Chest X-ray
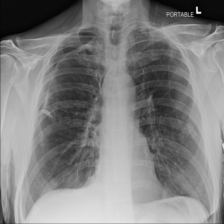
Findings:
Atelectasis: negative
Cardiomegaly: negative
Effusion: negative
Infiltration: negative
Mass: negative
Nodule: negative
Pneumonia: negative
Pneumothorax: positive
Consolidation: negative
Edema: negative
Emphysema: negative
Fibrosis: negative
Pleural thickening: negative
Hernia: negative